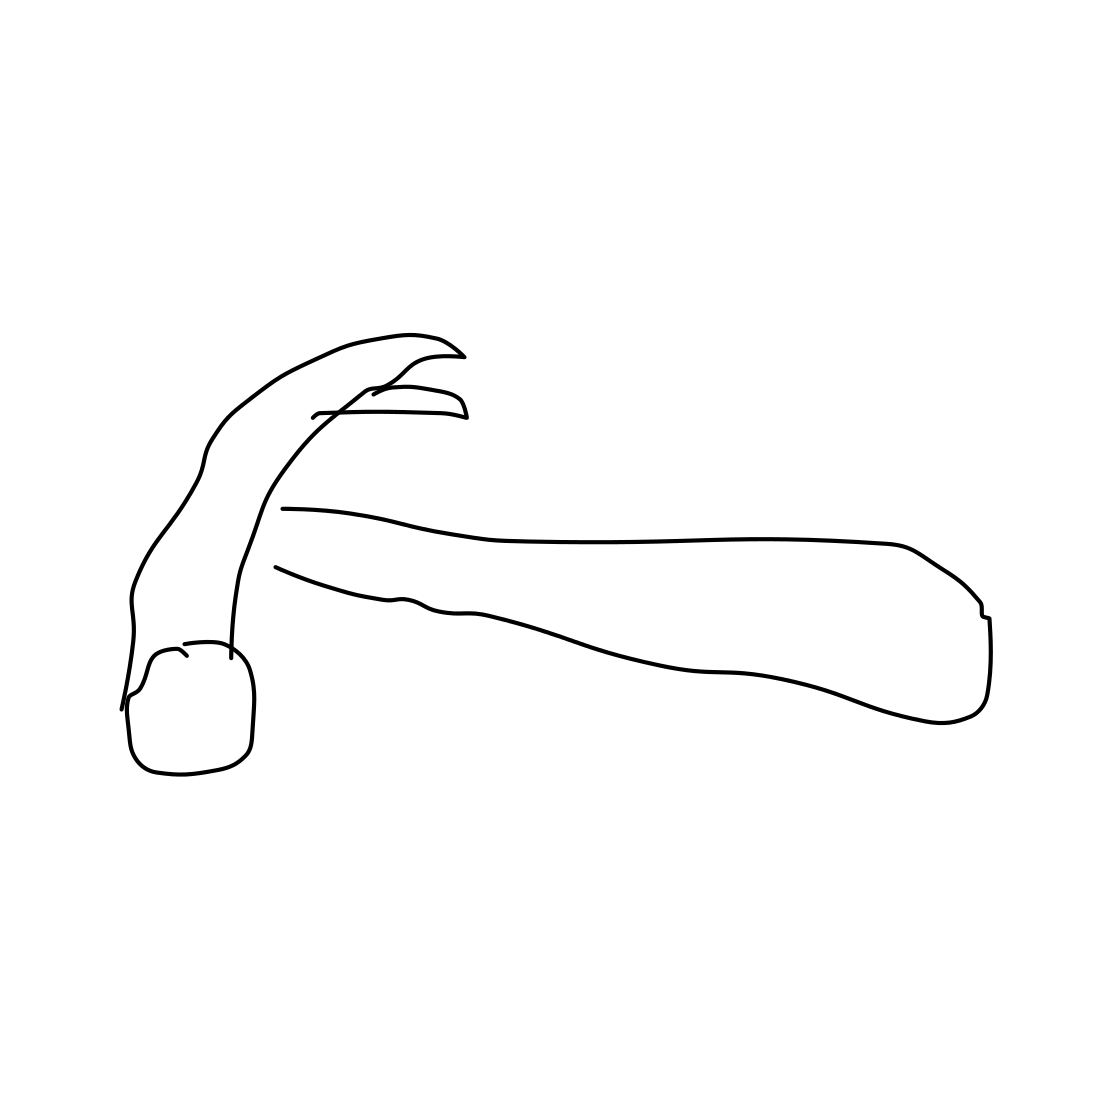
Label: hammer